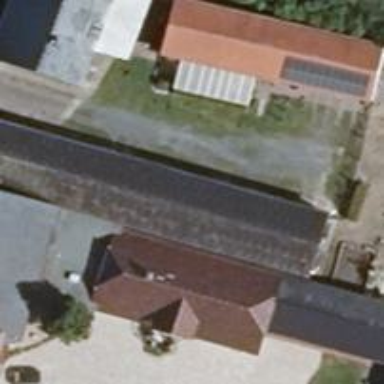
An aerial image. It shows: Gabled building with the roof oriented along its structure.